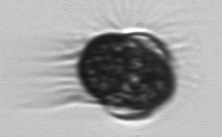
Label: Mesodinium